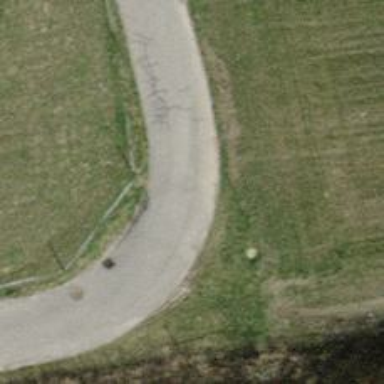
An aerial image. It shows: Unclassified road with asphalt surface.